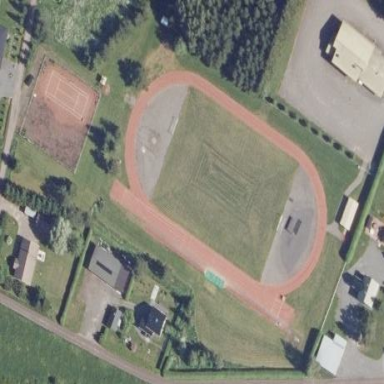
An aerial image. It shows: Sports centre in the leisure land.